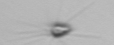
Label: Calciopappus